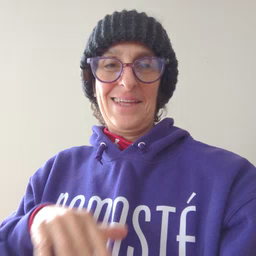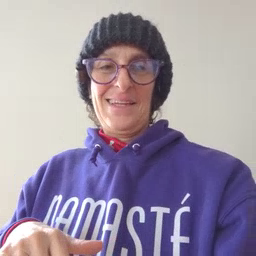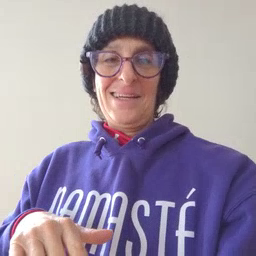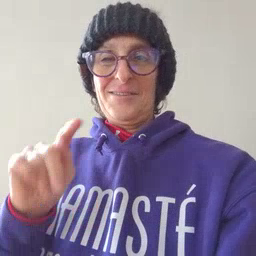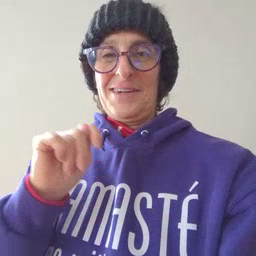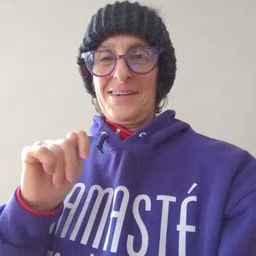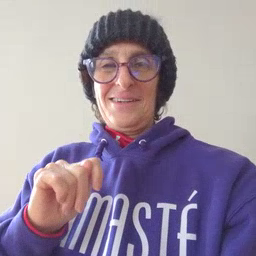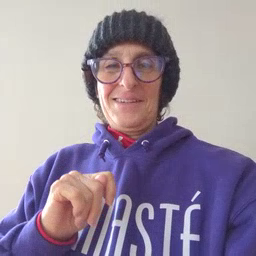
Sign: potty